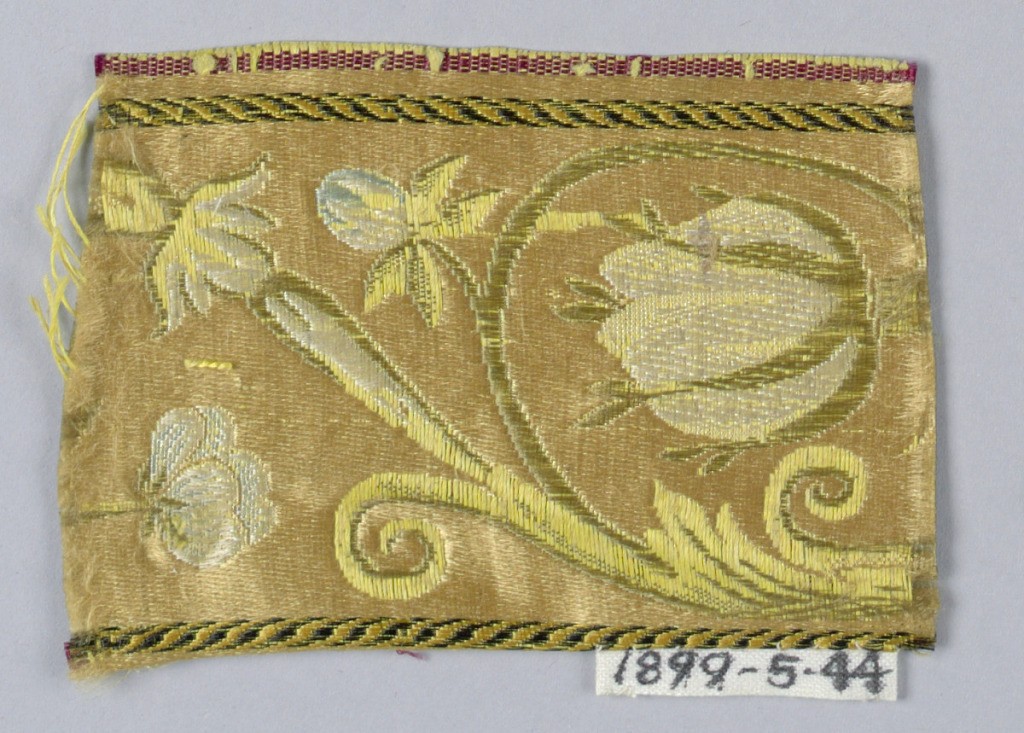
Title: Trimming fragment
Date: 19th century
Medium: silk Technique: woven
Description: Pale floral forms on a dark background.